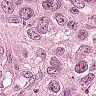
Metastatic tissue present: yes